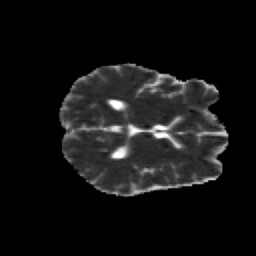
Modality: MD
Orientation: axial
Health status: healthy
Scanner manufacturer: siemens
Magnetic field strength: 3 T
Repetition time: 12 s
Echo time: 0.092 s